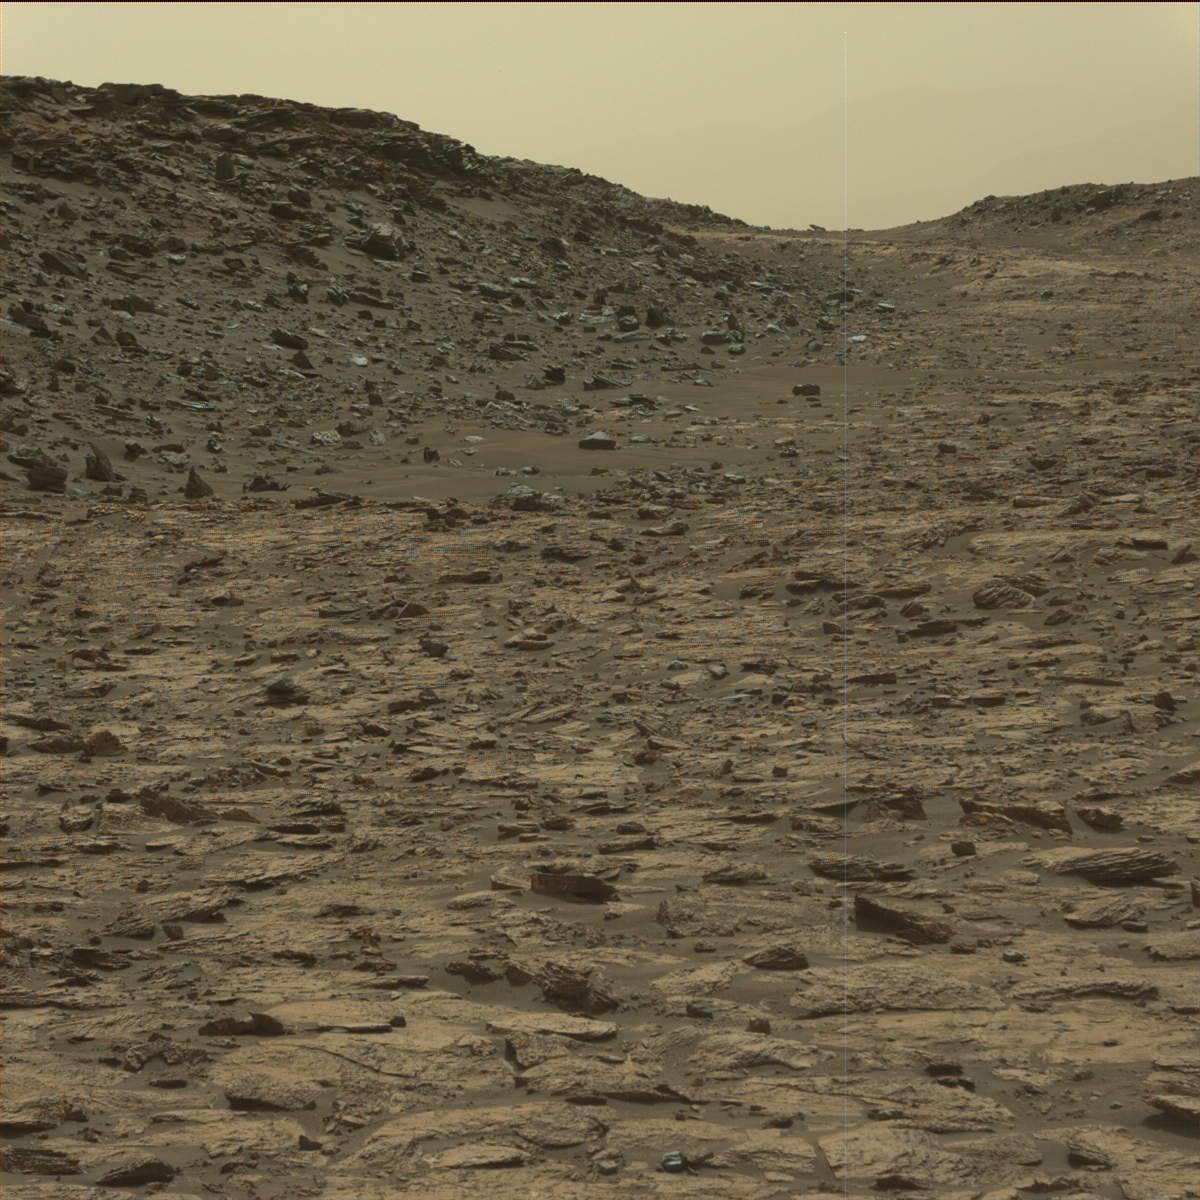
Terrain classes present: Bedrock, Rock, Sand / Soil, Sky